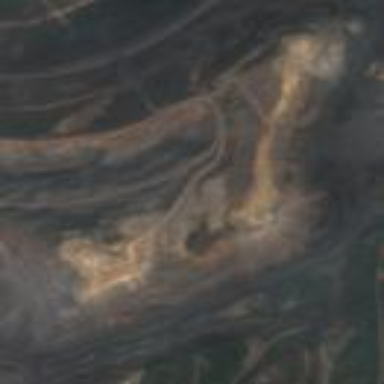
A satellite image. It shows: Spoil heap created by human activity.